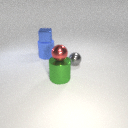
small blue metal cube to the left of small red metal sphere